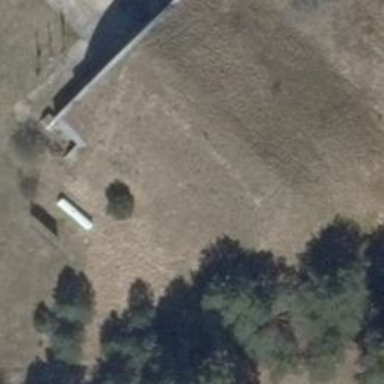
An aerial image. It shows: Military bunker type hardened aircraft shelter building.